Aerial crown-view tile of a tropical tree (Barro Colorado Island, Panama), acquired 20250217:
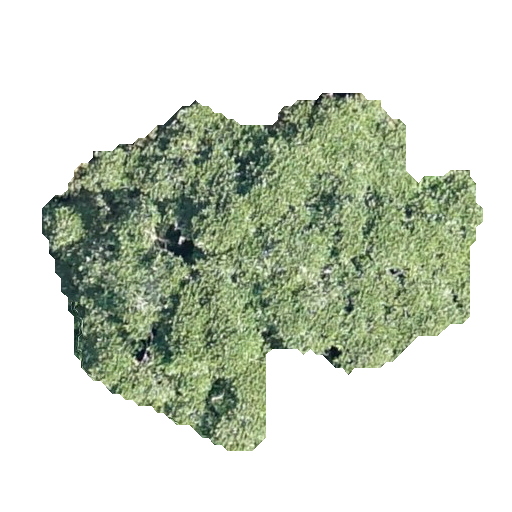
Species: Ficus insipida
GBIF accepted scientific name: Ficus insipida
Crown area: 150.601 m²